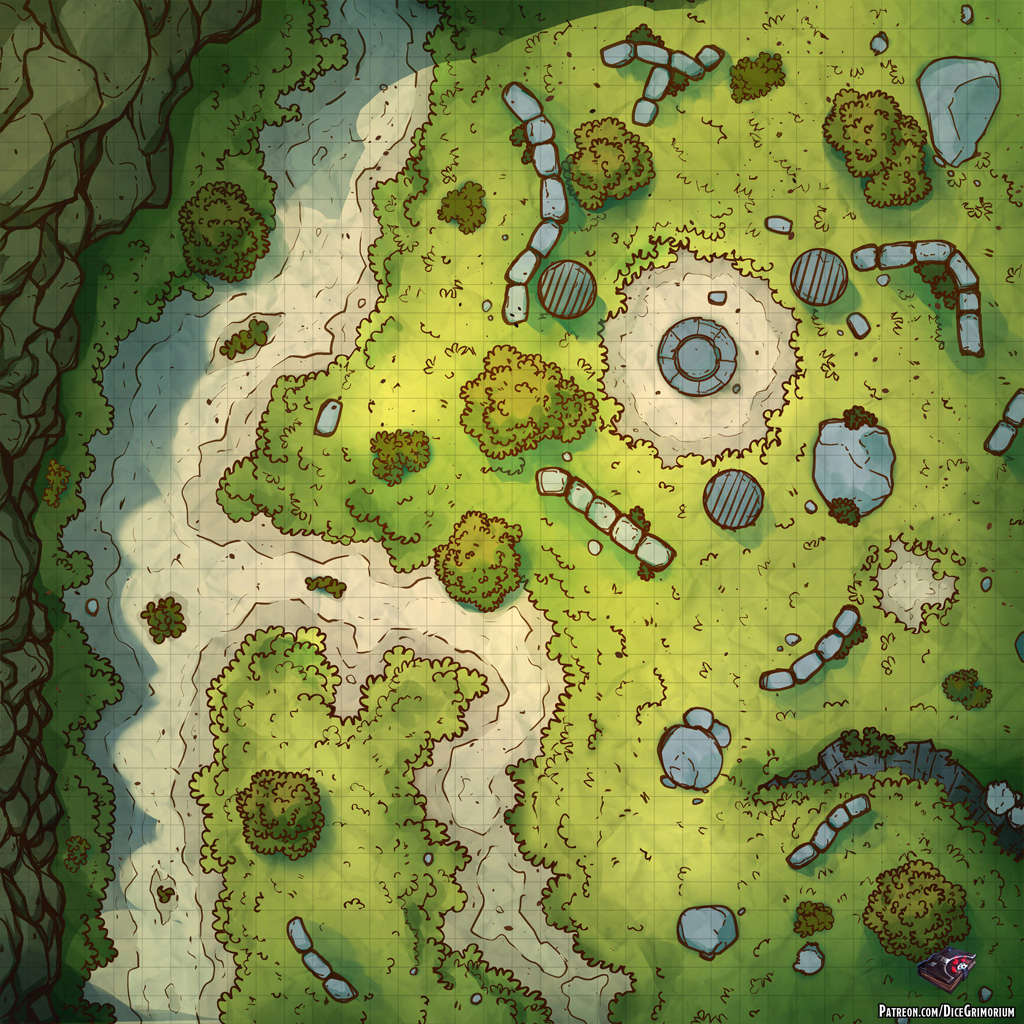
A D&D Grid Map road pedestal stone walls (Road Altar Map)